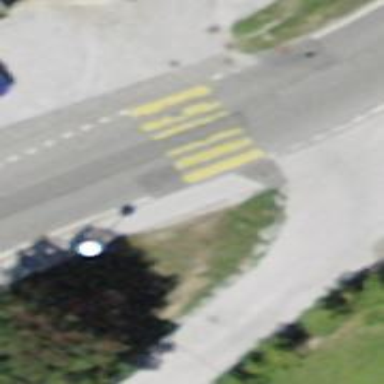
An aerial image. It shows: Zebra crossing on the road.